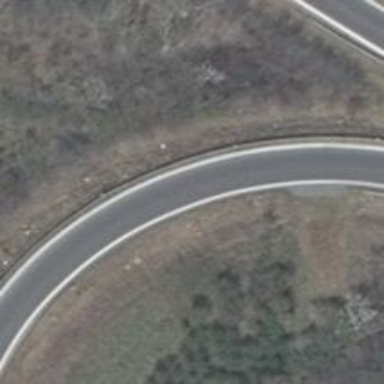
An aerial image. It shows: Motorway trunk link.